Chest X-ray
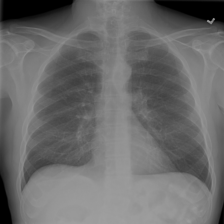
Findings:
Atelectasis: negative
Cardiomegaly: negative
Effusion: negative
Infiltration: negative
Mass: negative
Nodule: negative
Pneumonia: negative
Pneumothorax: negative
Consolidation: negative
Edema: negative
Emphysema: negative
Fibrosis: negative
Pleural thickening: negative
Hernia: negative